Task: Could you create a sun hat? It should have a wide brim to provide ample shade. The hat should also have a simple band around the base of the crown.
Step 3:
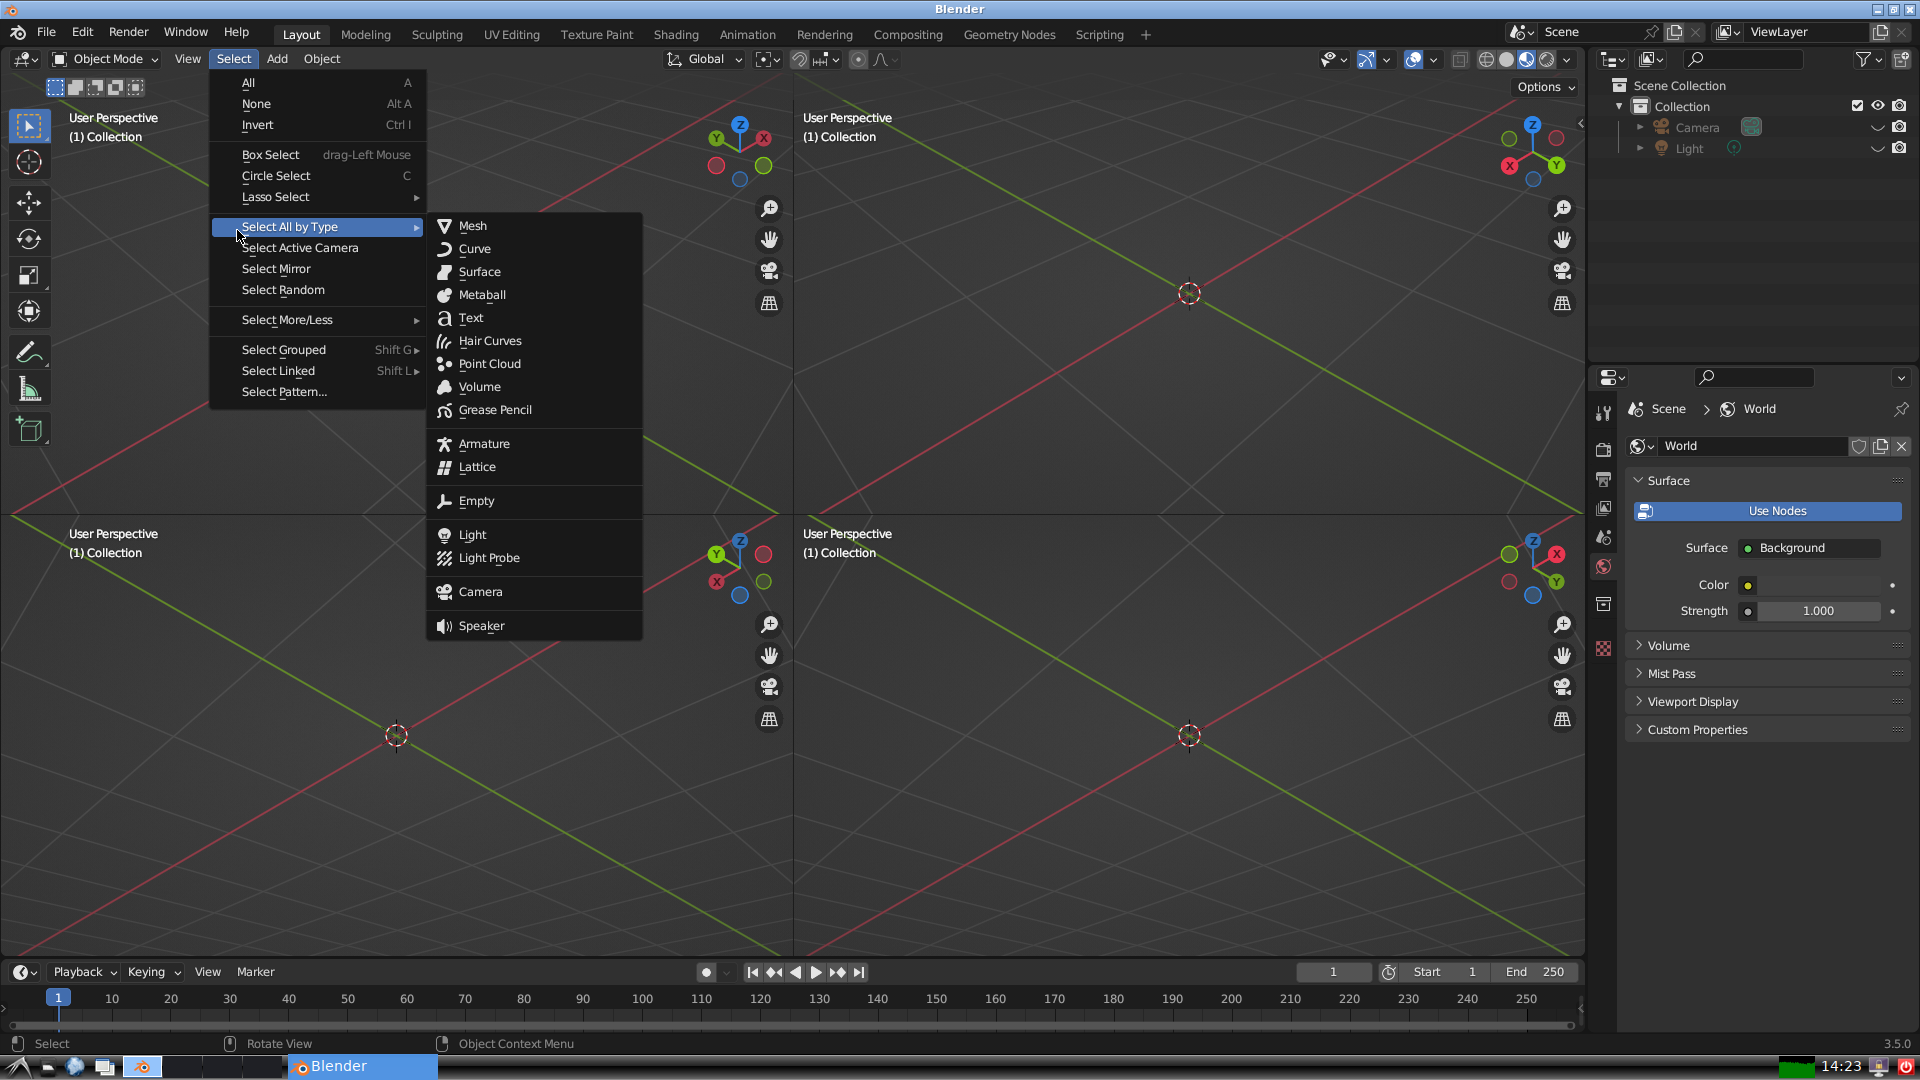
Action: {"mouse_move": [445, 230]}